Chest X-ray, PA view. Patient: 54 years old, sex F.
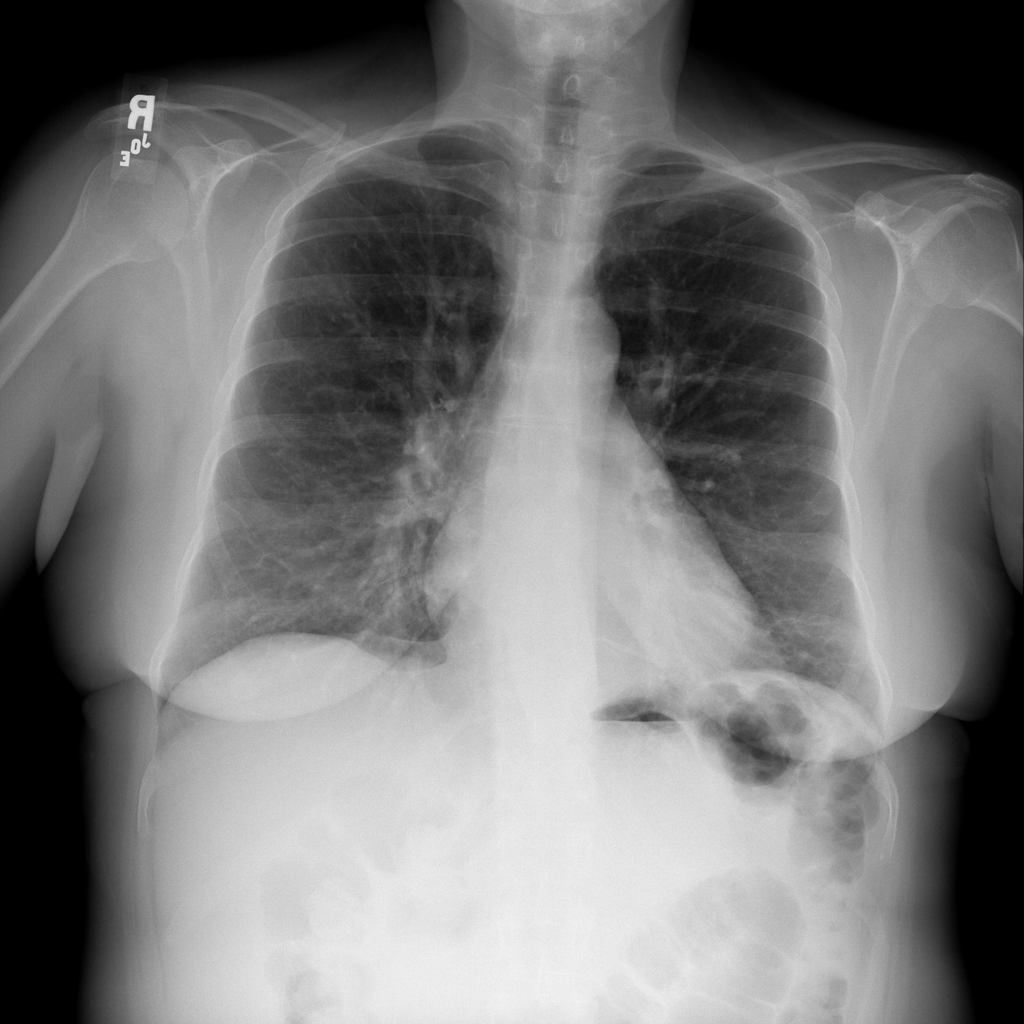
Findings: Pneumothorax